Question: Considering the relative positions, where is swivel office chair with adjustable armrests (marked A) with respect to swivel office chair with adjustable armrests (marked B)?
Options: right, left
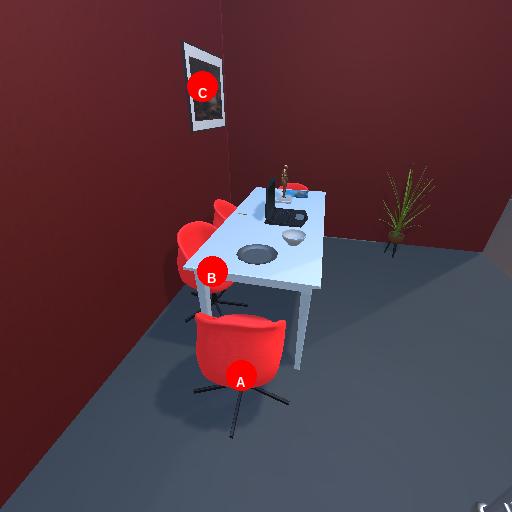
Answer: right